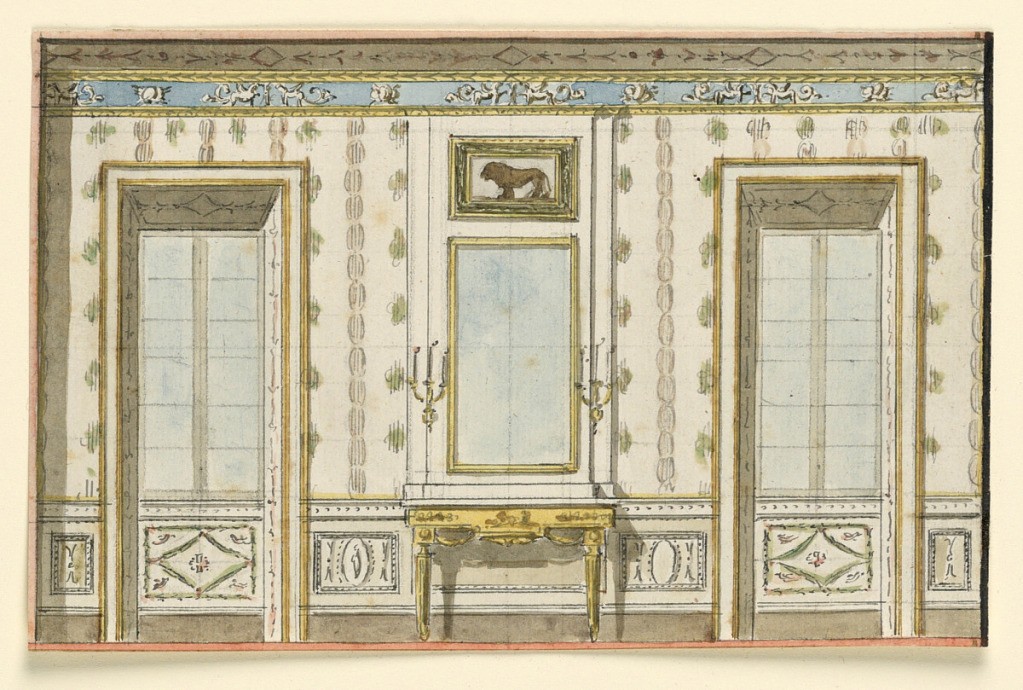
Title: Design for a Salon Wall
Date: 1790
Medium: Pen and black ink, brush and watercolor, black chalk on paper
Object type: Drawing
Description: Two deep window bays are near the corners. In the center stands a console table under a mirror flanked by candle brackets. A framed representation of a lion is shown over it.